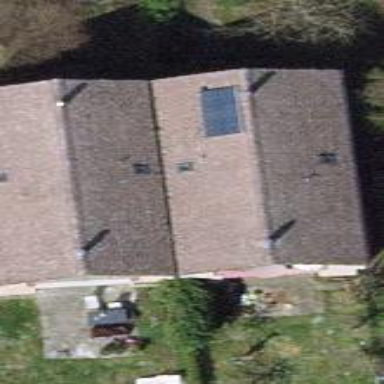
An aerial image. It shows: Gabled roofed house.